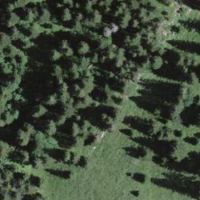
EUNIS habitat code: 43
Species observed at this site:
Cardamine heptaphylla